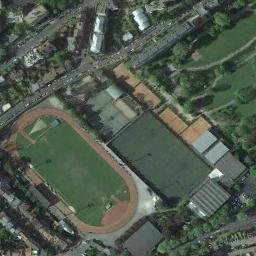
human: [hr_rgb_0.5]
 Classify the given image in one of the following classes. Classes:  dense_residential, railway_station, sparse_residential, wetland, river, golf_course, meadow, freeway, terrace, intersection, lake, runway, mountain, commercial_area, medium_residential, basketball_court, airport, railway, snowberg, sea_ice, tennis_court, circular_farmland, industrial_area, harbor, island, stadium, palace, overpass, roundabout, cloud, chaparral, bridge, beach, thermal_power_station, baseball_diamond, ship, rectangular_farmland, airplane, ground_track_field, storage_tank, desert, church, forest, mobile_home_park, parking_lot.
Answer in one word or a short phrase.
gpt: ground_track_field